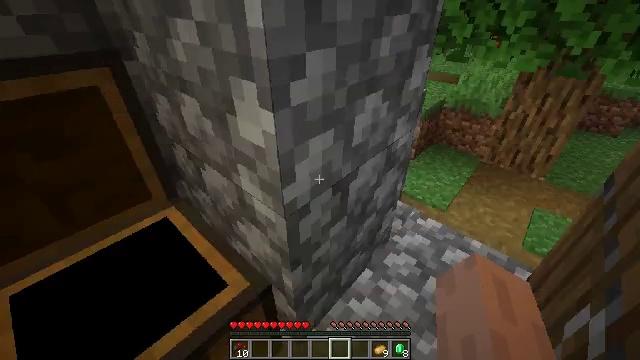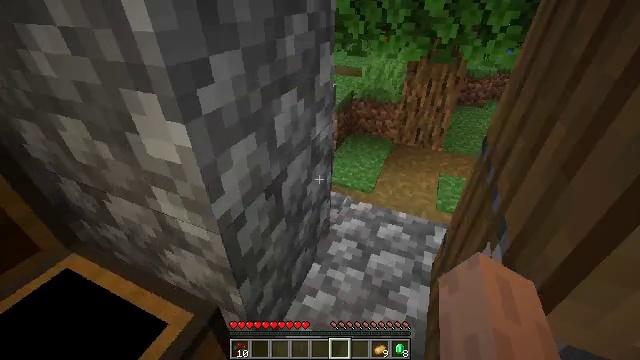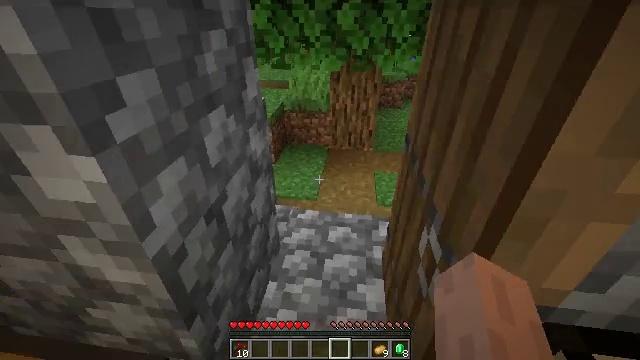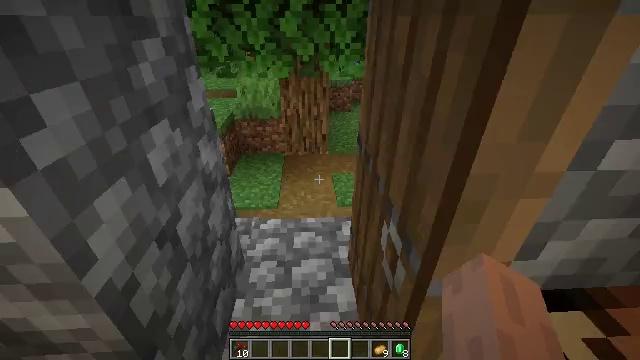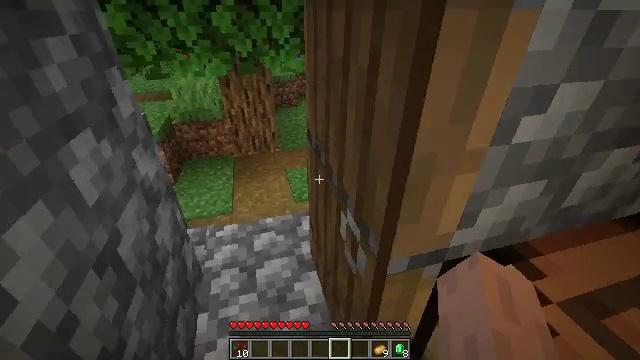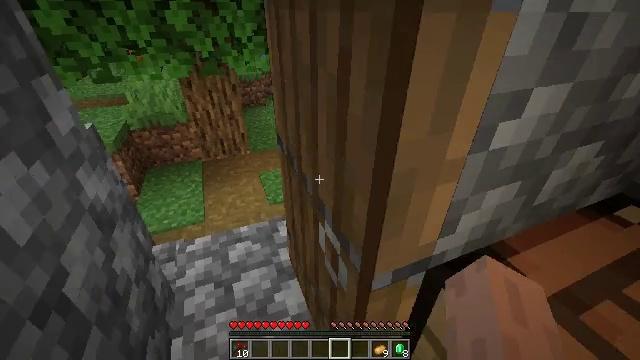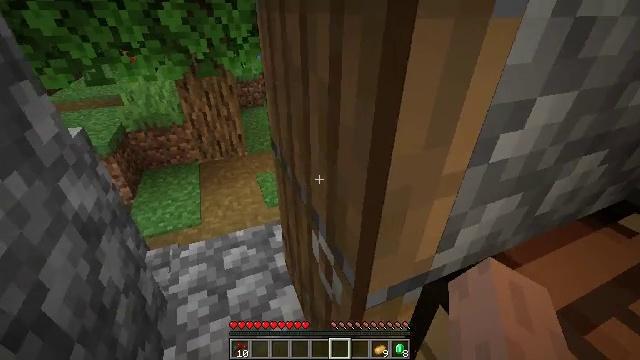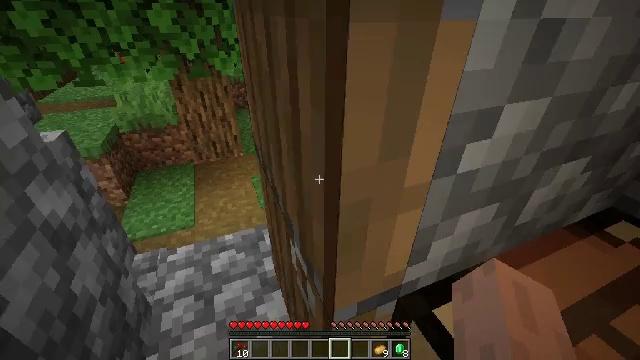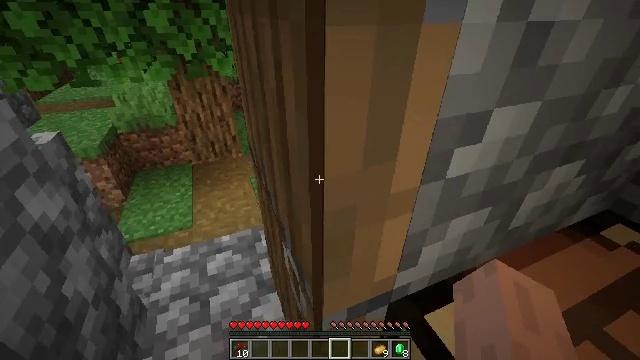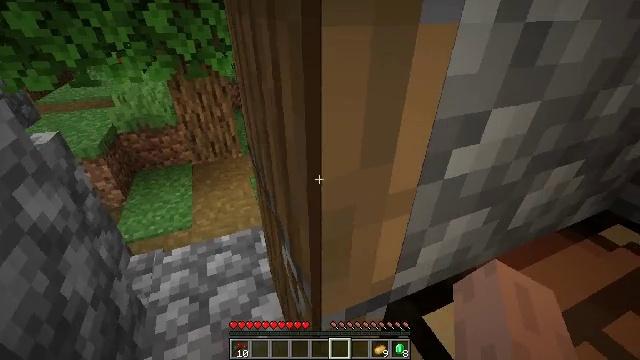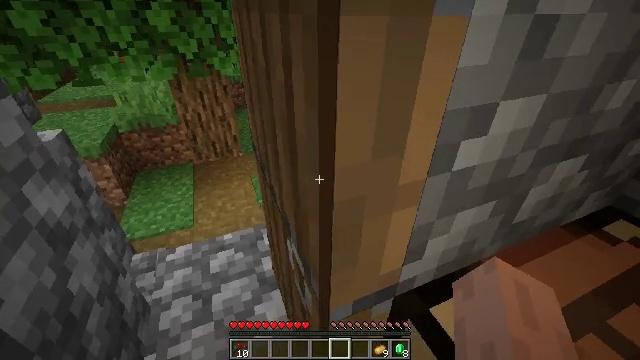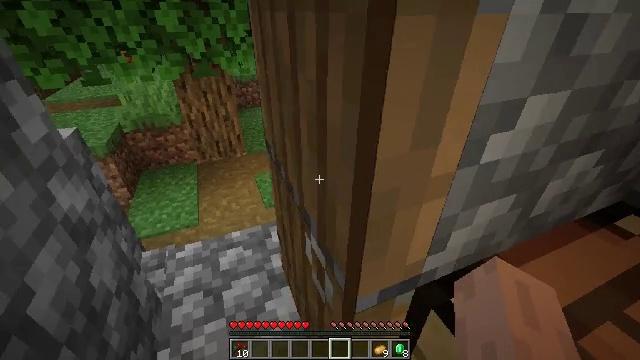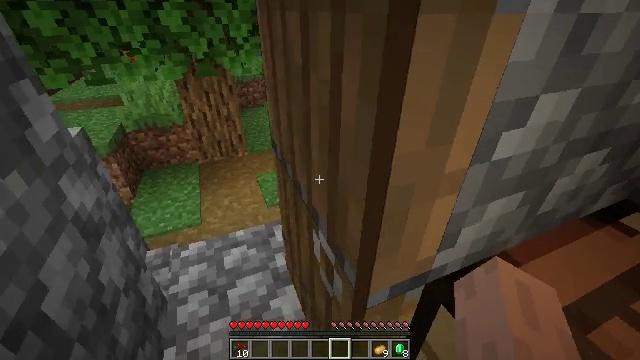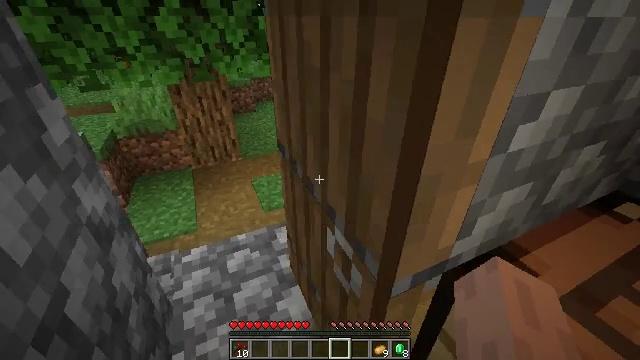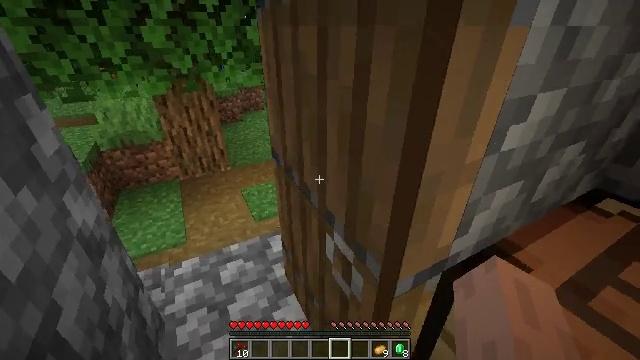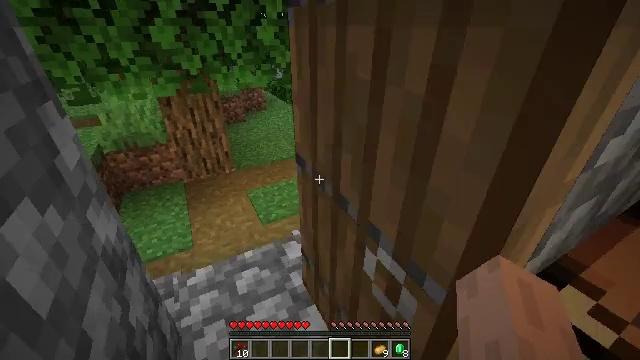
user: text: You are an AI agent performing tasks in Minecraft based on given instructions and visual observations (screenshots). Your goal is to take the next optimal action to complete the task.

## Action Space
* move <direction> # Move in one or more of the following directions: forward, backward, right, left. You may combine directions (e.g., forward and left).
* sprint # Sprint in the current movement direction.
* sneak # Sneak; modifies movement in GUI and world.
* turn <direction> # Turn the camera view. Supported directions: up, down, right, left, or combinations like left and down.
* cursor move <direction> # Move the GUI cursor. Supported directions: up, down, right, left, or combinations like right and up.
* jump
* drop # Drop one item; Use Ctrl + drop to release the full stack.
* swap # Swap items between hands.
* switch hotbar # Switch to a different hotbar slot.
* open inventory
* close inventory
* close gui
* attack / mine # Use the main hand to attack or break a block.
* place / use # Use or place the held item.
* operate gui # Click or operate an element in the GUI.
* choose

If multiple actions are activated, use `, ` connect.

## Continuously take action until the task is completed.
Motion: motion action
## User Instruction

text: Remove the purple carpet from the floor.
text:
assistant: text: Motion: turn right
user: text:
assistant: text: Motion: turn right and up
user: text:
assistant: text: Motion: turn right and up
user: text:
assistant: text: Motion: turn right
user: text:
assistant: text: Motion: move forward, turn right
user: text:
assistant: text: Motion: move forward
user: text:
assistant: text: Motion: move forward
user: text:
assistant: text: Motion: move forward
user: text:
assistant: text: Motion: move forward and move left
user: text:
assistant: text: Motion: move forward and move left
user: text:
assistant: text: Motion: move forward and move left
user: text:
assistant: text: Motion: move forward and move left
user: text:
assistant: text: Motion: move forward and move left, turn right
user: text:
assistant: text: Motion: move forward and move left, turn right and up
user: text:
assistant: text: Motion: move forward and move left
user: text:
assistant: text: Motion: move forward and move left, turn right
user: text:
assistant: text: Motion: move left, turn right and up
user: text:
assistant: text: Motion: turn right and up
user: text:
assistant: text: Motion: turn right
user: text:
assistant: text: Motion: move forward and move left
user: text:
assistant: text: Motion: move forward and move left
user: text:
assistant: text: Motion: move forward and move left
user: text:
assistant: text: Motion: move forward and move left, turn right
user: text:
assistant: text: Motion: move forward and move left, turn right
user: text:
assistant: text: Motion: move left, turn right
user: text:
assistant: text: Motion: move left, turn right, use / place
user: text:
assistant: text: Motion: turn right, use / place
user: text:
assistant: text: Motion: turn right, use / place
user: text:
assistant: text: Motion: no_op
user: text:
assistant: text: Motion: turn up